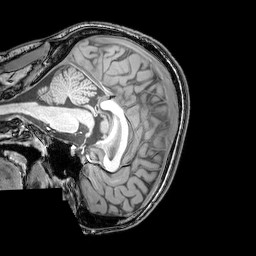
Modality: T1w
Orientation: sagittal
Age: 25
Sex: male
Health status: healthy
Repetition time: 0.081 s
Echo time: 0.037 s